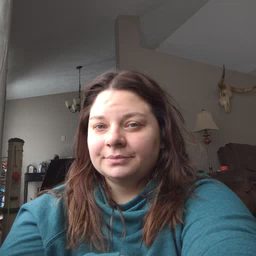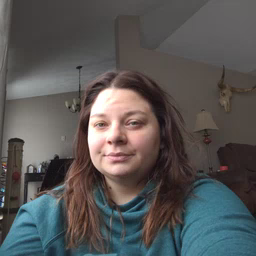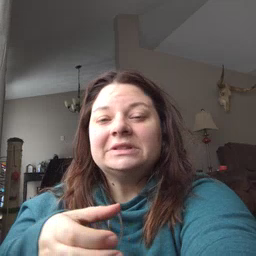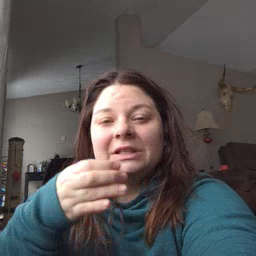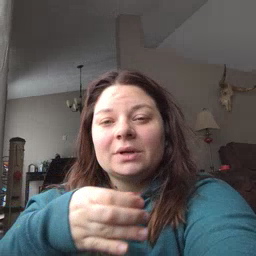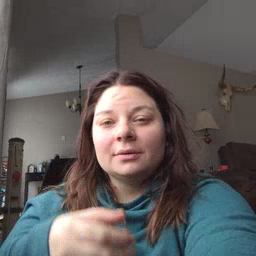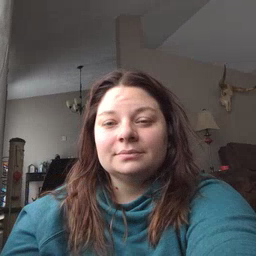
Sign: cereal